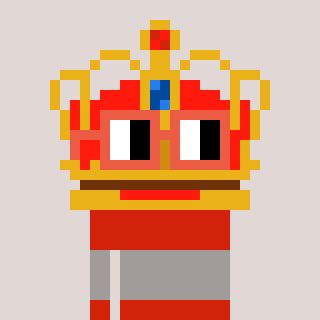
a pixel art character with square orange glasses, a crown-shaped head and a red-colored body on a warm background